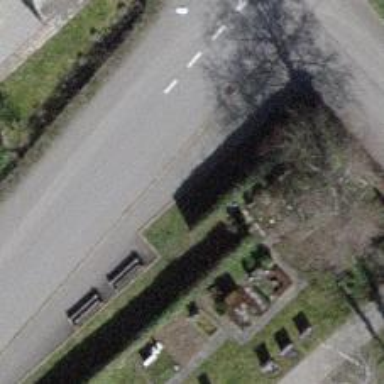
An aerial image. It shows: Bench.